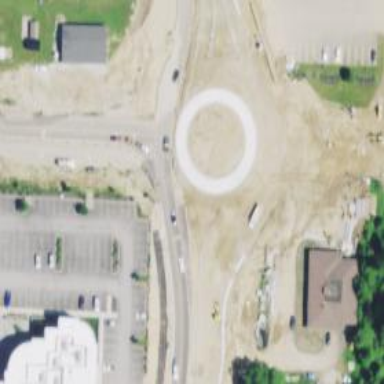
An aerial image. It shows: Roundabout on primary highway.